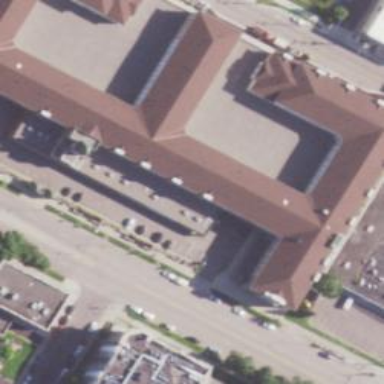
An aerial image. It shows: Healthcare clinic is depicted in the image.